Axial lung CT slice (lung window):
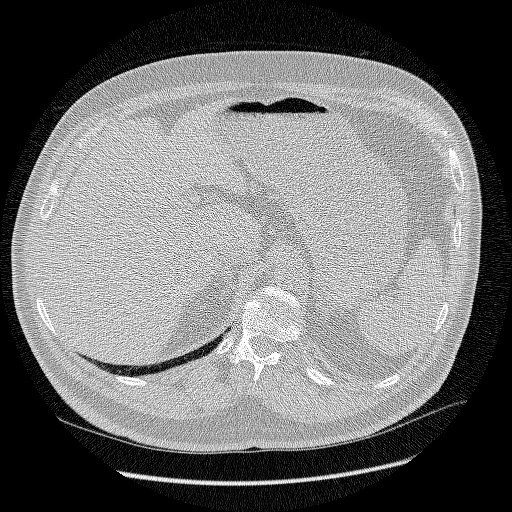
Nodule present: no